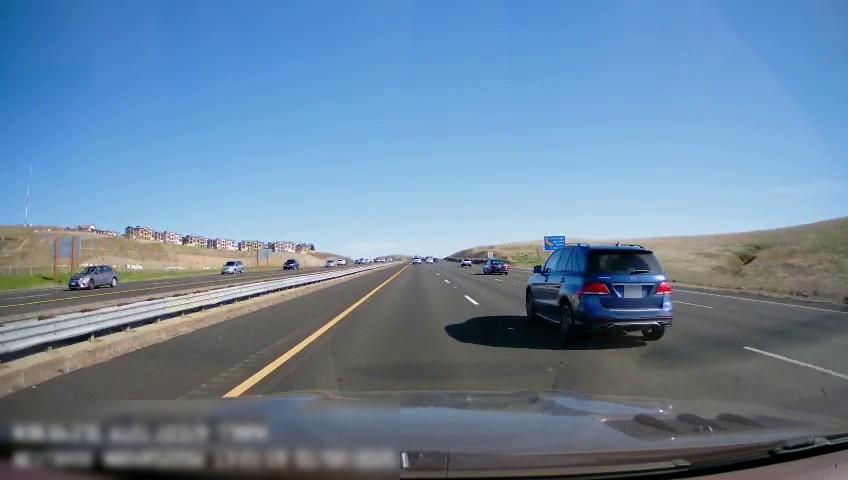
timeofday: Day
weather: Sunny
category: Drivable Space
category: Drivable Space
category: Vehicles | Car
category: Vehicles | Car
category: Vehicles | SUV
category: Vehicles | SUV
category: Vehicles | Car
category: Vehicles | Car
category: Vehicles | SUV
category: Vehicles | SUV
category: Vehicles | Car
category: Lanes | Current Lane
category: Lanes | Current Lane
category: Lanes | Alternate Lane
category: Lanes | Alternate Lane
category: Lanes | Alternate Lane
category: Lanes | Opposite Lane
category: Lanes | Opposite Lane